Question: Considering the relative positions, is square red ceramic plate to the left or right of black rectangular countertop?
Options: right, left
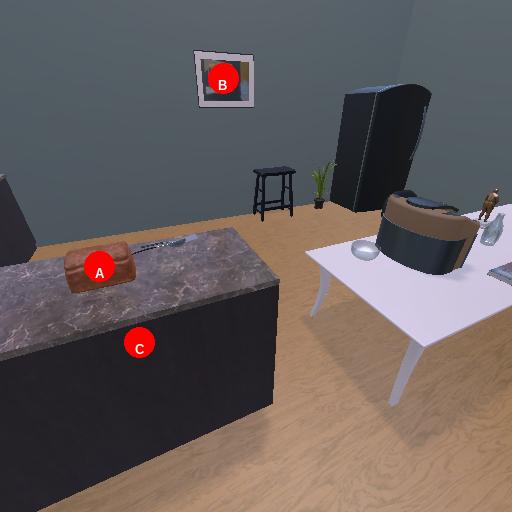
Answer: right